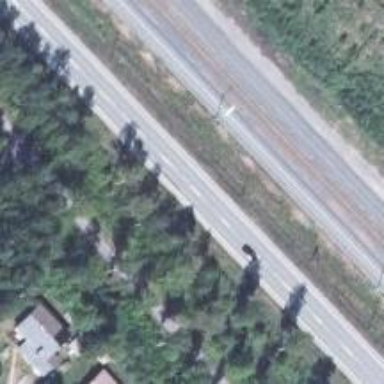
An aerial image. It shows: Trunk highway.